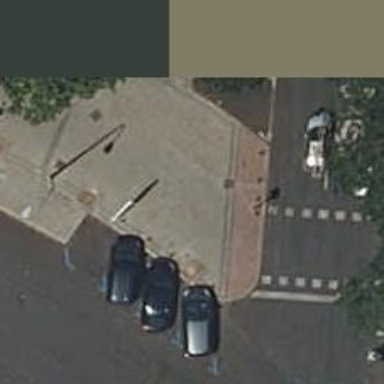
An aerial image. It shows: Footway surfaced with paving stones.